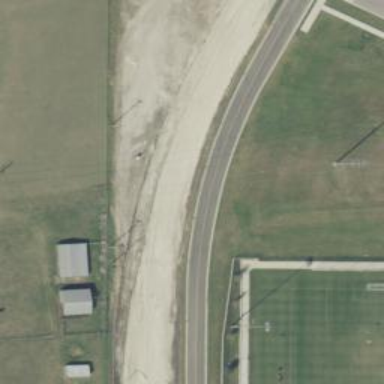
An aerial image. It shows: Asphalt road classified as tertiary.